Question: I have following code for alertdialog:
'''
AlertDialog.Builder helpBuilder = new AlertDialog.Builder(this);
helpBuilder.setTitle("Options");
helpBuilder.setMessage("Choose Your Option");
LayoutInflater inflater = getLayoutInflater();
View radioButtonLayout = inflater.inflate(R.layout.popuplayout, null);
byNameRadioButton = (RadioButton) findViewById(R.id.byname);
byIdRadioButton = (RadioButton) findViewById(R.id.byid);
helpBuilder.setView(radioButtonLayout);
helpBuilder.setPositiveButton("Ok",
new DialogInterface.OnClickListener() {
public void onClick(DialogInterface dialog, int which) {
Toast.makeText(Tab1Activity.this,
"Ok button is clicked", Toast.LENGTH_LONG)
.show();
}
}
});
AlertDialog helpDialog = helpBuilder.create();
helpDialog.show();
'''

I want to know which radiobutton was clicked when ok OK button is clicked ??
Help Needed.
Thanx !
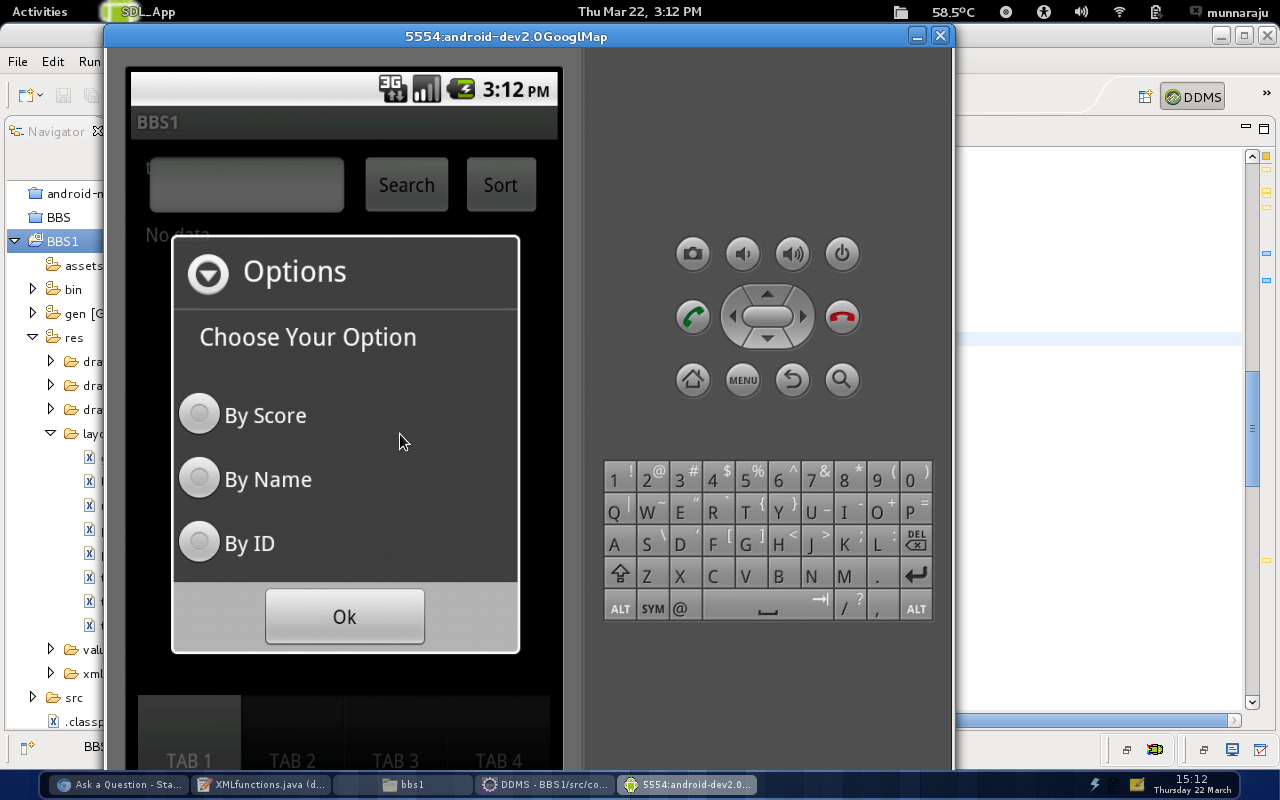
Answer: Why don't you use the default implementation of Dialog with radio buttons which you can find here : <URL>
Here is the example :
'''
final CharSequence[] items = {"By Score", "By Name", "By Id"};
AlertDialog.Builder builder = new AlertDialog.Builder(this);
builder.setTitle("Options");
builder.setSingleChoiceItems(items, -1, new DialogInterface.OnClickListener() {
public void onClick(DialogInterface dialog, int item) {
Toast.makeText(getApplicationContext(), items[item], Toast.LENGTH_SHORT).show();
}
});
AlertDialog alert = builder.create();
'''